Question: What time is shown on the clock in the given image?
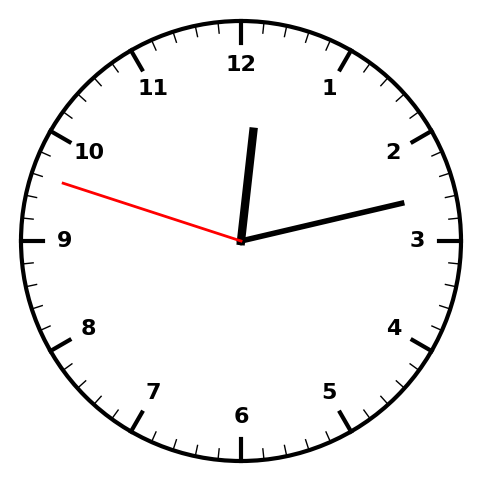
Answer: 12:12:48